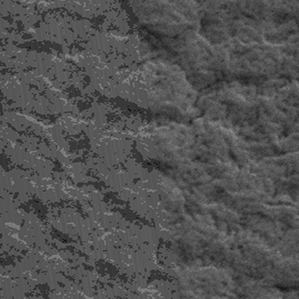
Label: frost